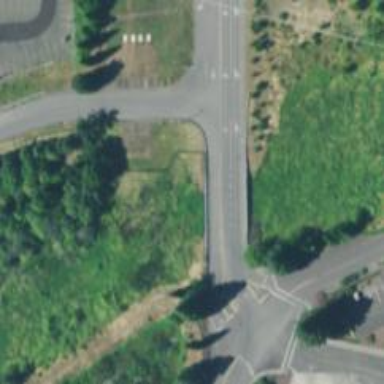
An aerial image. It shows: Unclassified road with bridge. There is sidewalk on the left side.